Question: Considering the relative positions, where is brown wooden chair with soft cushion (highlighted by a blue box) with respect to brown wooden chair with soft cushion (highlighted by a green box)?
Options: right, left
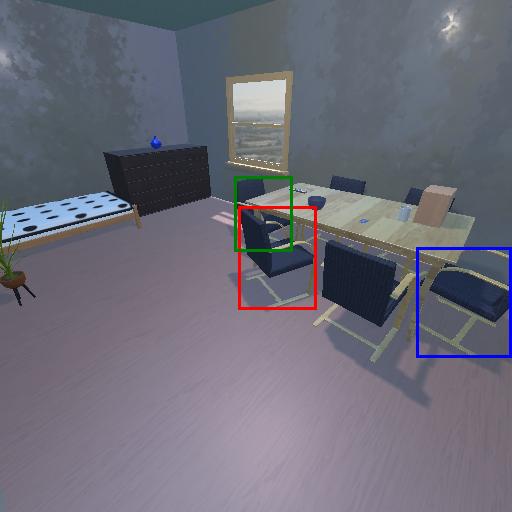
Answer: right